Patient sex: M
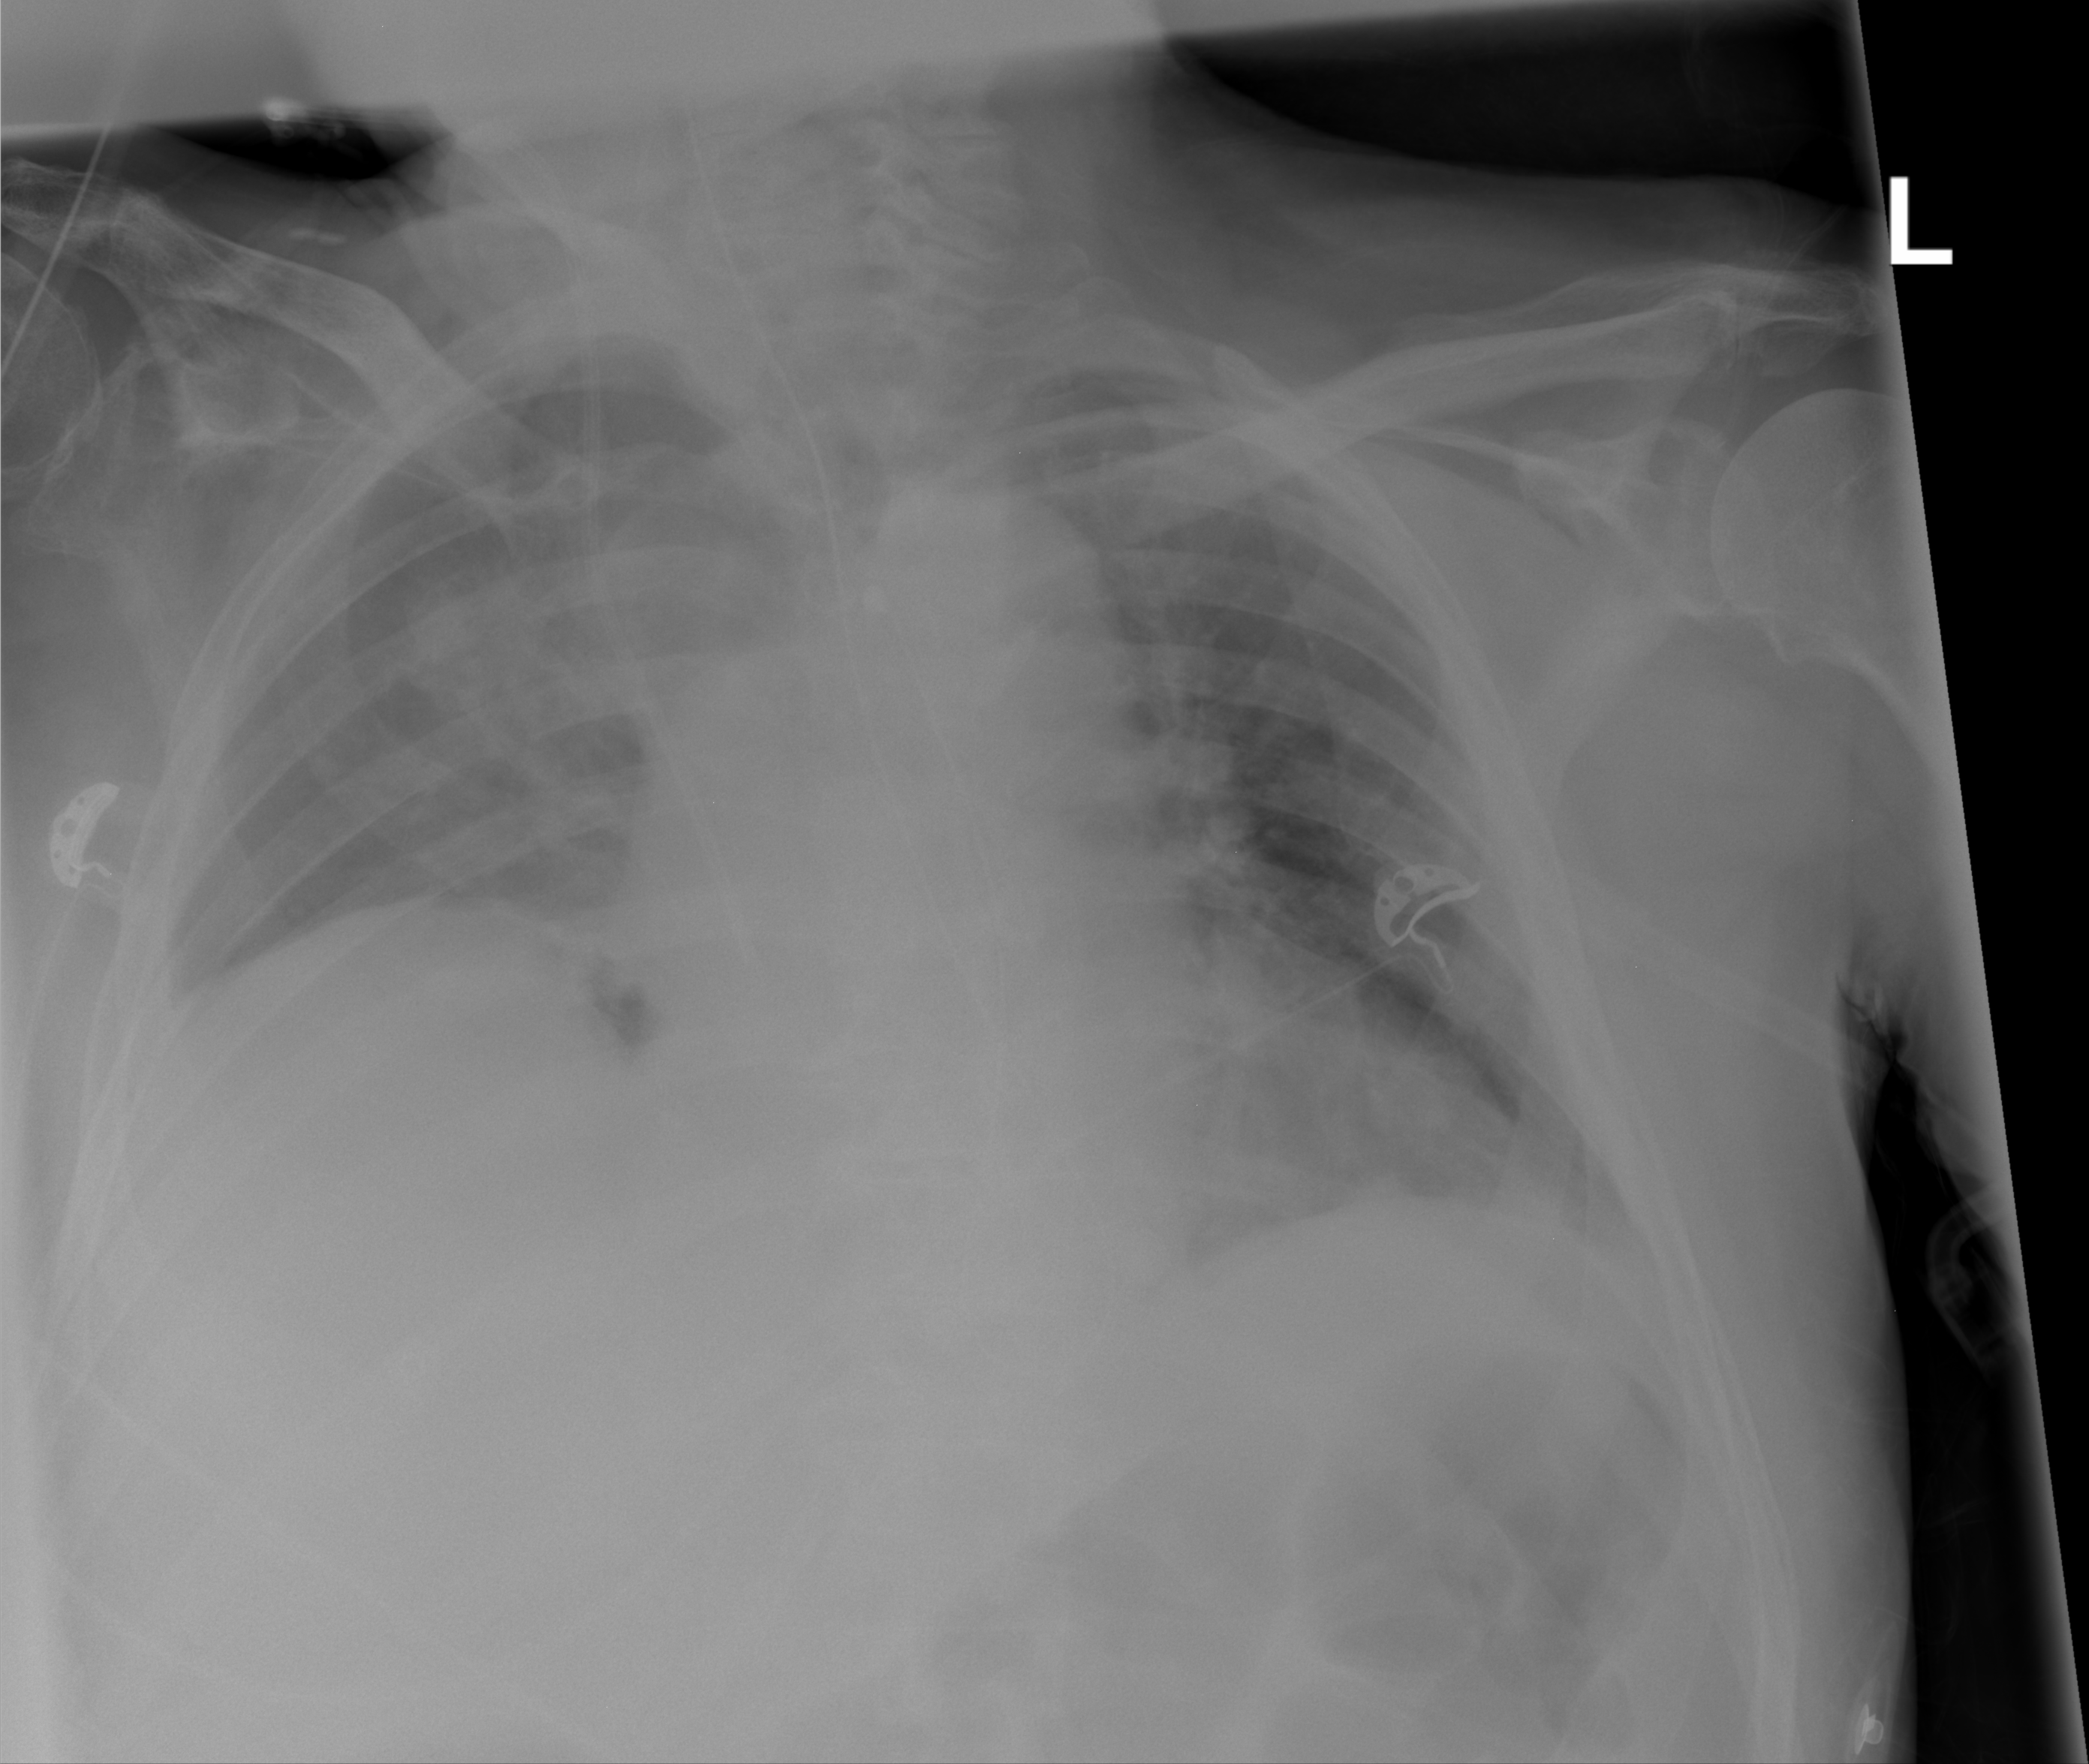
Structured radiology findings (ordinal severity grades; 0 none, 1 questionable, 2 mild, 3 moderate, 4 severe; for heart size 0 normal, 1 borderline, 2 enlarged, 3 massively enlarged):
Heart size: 2
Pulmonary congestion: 0
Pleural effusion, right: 0
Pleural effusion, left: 0
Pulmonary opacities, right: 3
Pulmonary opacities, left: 0
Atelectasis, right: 0
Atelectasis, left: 0